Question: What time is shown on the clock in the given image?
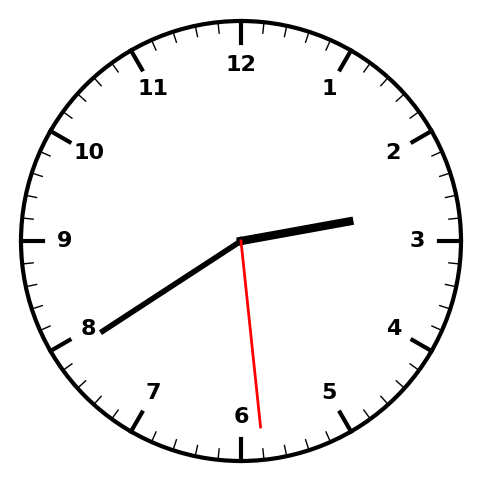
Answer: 02:39:29